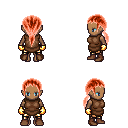
a pixel art fantasy rpg character, female body template, human, dark skin, brown tunic, gold greaves, red ponytail hairstyle, gold gloves, brown shoes, four views (front, back, left, right), 2x2 character sprite sheet, small pixel art, hard edges, no anti-aliasing